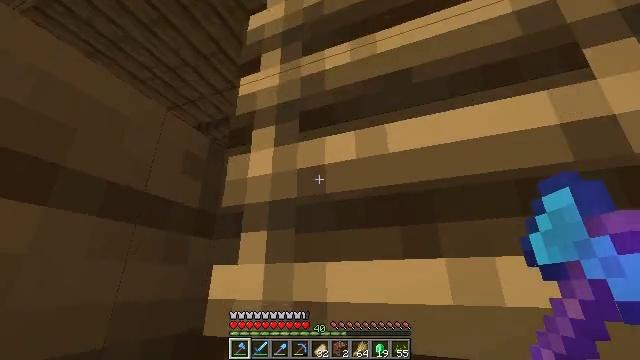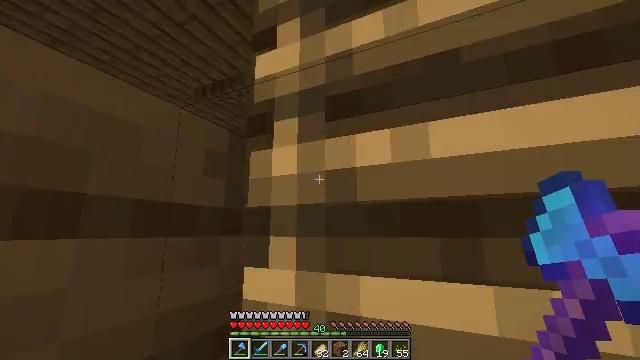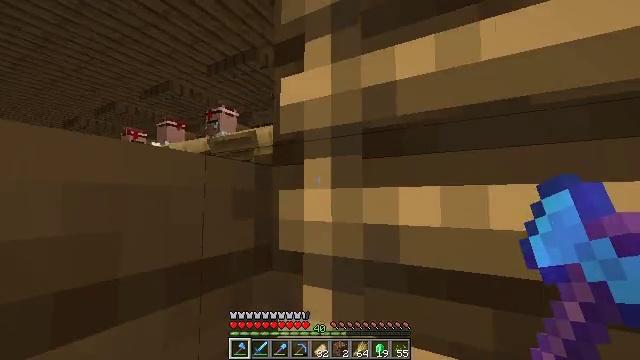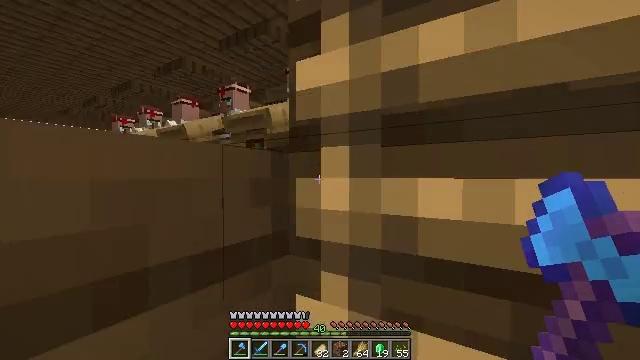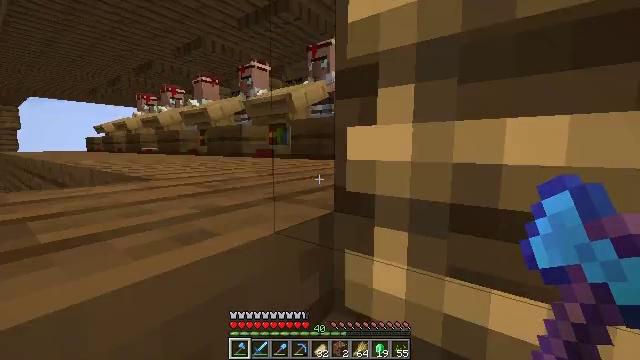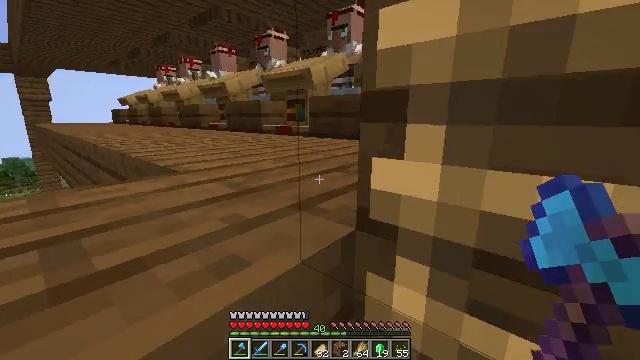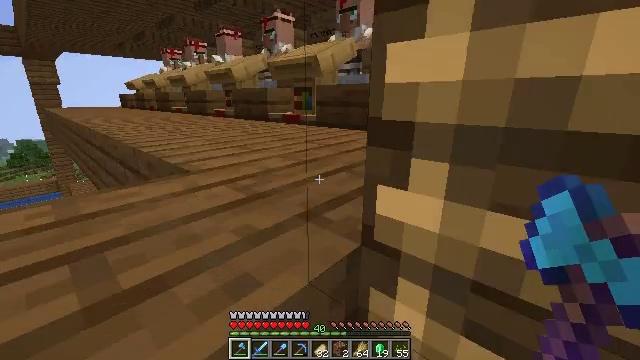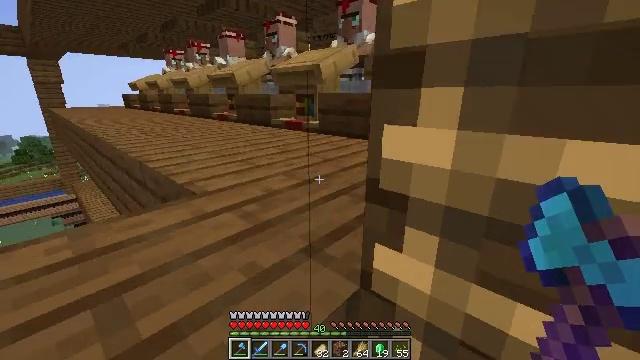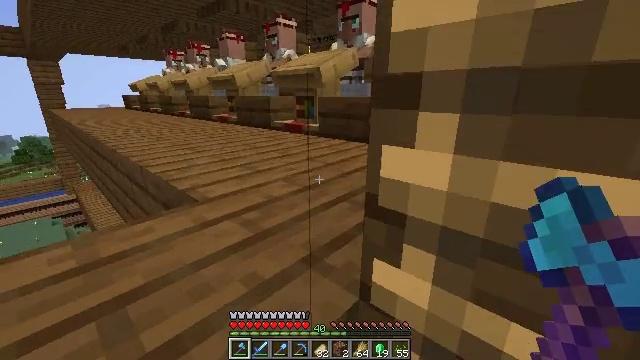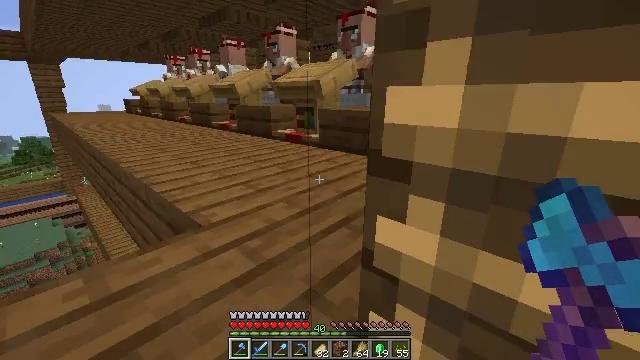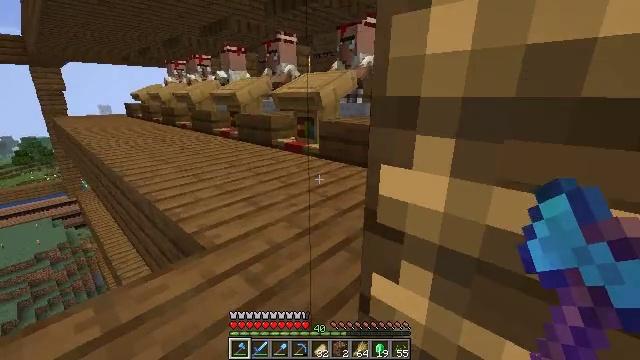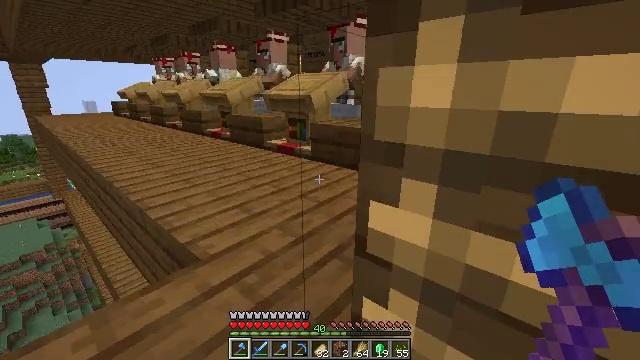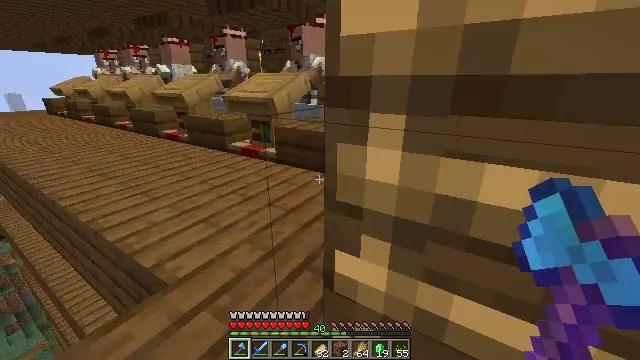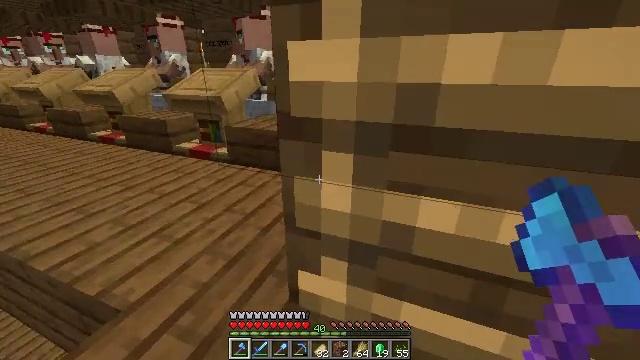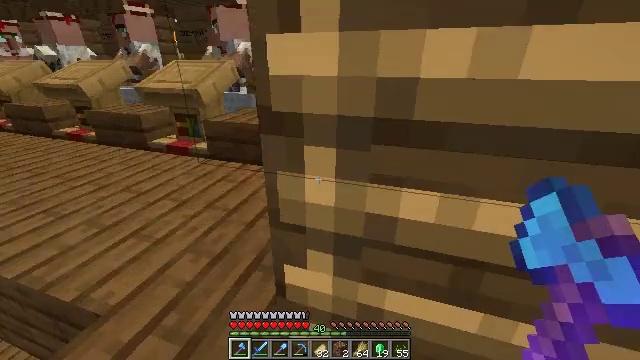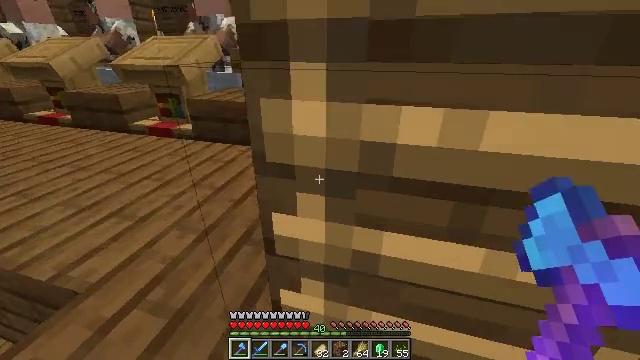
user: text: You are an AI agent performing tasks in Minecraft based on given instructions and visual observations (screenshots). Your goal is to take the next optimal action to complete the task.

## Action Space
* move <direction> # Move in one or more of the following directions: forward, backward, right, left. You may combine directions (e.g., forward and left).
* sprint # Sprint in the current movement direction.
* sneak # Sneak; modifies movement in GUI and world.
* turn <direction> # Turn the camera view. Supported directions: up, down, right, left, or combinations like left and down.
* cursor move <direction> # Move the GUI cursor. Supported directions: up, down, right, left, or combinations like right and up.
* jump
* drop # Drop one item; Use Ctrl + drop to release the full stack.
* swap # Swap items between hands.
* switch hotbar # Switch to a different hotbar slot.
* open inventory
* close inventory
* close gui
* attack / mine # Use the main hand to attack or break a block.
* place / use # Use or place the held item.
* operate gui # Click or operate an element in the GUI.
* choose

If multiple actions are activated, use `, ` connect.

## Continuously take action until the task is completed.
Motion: motion action
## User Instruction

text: Produce a diamond hoe at the crafting table.
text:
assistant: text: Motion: move forward, turn left and down, jump
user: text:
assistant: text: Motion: move forward, turn left and down, jump
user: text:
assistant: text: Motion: move forward, turn left and down, jump
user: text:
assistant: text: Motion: move forward, sprint, turn left and down, jump
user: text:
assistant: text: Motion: move forward, sprint, turn left and down, jump
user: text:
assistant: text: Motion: move forward, sprint, turn left and down, jump
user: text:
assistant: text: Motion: move forward, jump
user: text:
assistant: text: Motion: move forward, jump
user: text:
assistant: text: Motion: move forward, jump
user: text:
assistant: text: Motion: move forward, jump
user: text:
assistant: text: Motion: turn right, jump
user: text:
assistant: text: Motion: turn right and down
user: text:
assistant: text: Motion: turn right and down
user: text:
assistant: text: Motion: turn right and down
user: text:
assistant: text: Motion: turn right and down
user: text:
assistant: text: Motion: turn right and down
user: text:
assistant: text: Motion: turn right
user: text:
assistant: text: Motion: no_op
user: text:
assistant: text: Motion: no_op
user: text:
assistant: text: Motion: no_op
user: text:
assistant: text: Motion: no_op
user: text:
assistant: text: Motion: no_op
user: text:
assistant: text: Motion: turn left
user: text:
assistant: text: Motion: turn left
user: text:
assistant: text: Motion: turn left and down
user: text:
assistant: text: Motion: turn left and down
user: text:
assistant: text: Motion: turn left
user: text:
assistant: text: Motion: turn left
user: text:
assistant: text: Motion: turn left
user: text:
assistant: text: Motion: turn left